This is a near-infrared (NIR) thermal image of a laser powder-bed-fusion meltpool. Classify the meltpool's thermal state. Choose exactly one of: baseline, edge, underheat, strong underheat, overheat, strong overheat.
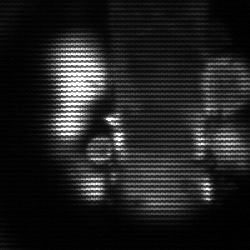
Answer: strong underheat